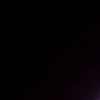
Label: space